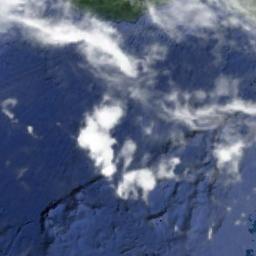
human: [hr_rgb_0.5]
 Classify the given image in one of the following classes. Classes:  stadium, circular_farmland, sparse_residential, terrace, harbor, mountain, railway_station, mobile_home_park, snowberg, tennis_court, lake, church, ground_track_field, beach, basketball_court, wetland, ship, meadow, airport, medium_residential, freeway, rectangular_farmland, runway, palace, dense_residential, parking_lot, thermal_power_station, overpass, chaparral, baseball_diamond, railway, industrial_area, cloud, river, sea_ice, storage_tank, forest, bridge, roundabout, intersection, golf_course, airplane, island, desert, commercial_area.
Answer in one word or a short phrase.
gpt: cloud